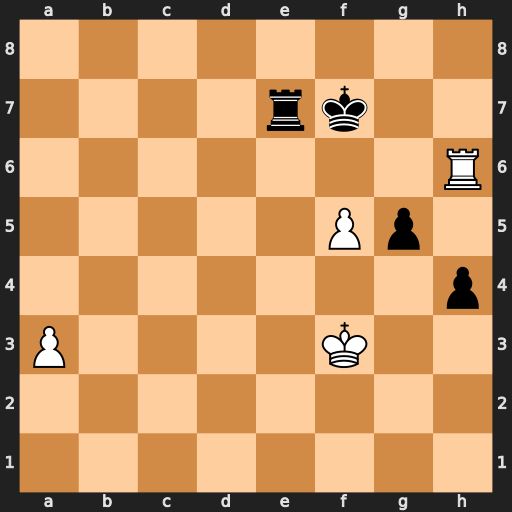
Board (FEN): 8/4rk2/7R/5Pp1/7p/P4K2/8/8
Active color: w
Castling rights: -
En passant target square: -
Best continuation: Rh7+ Kf6 Rxe7